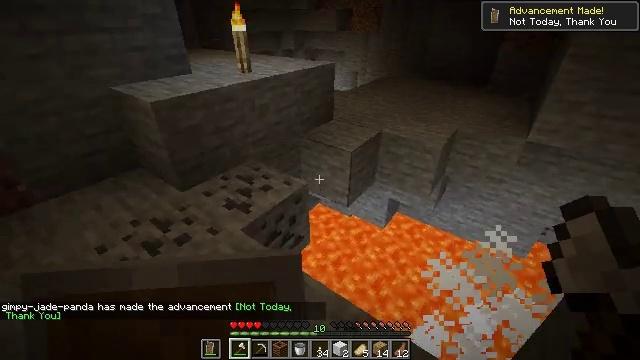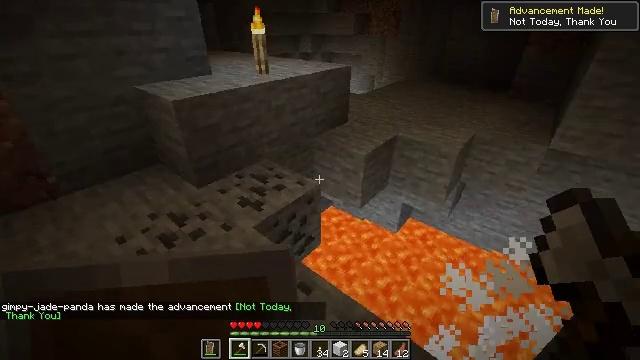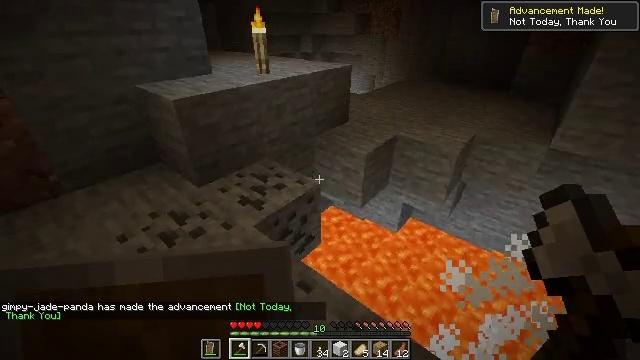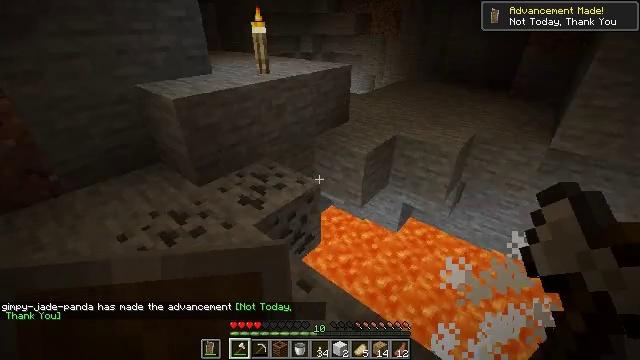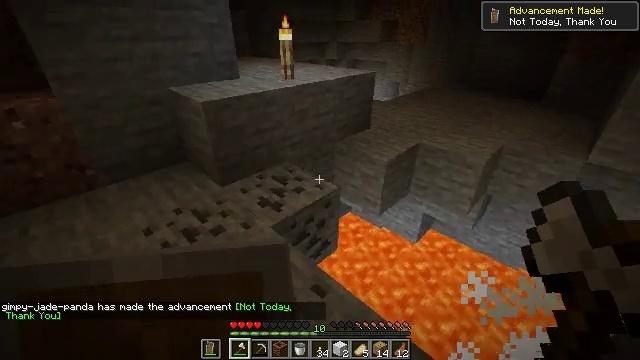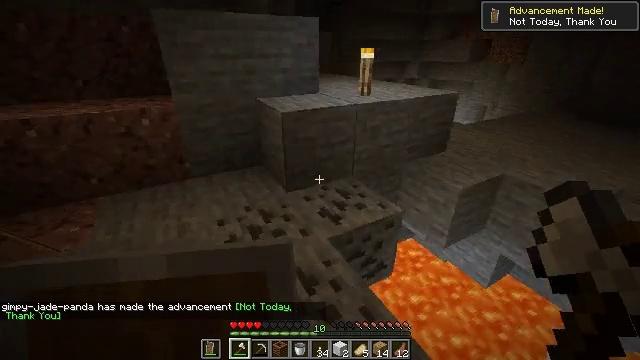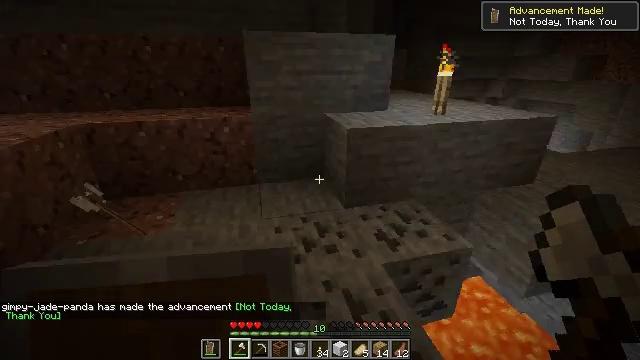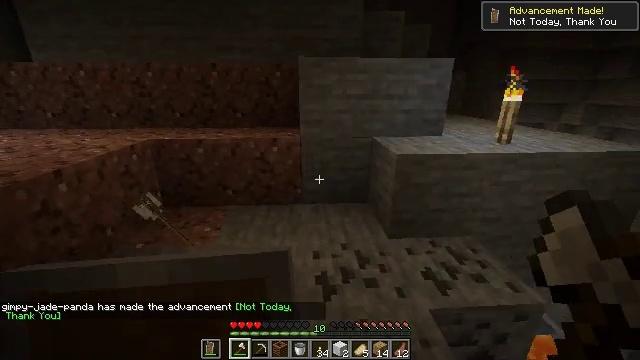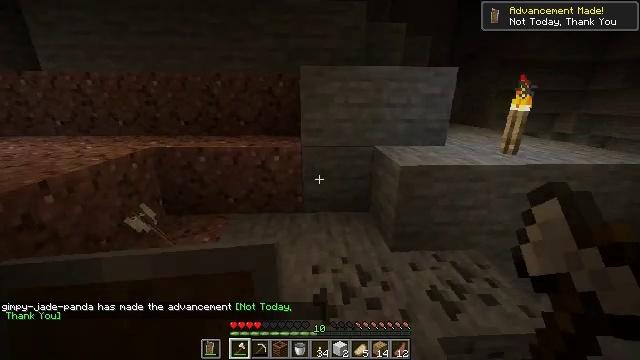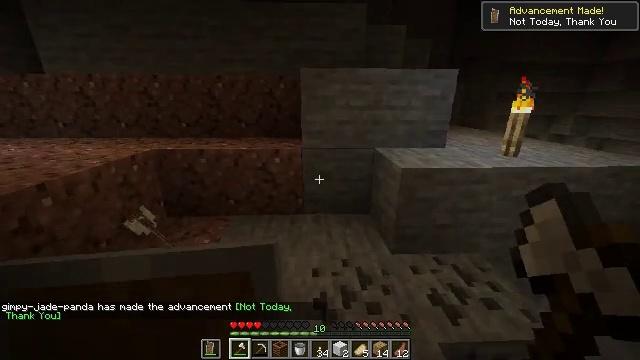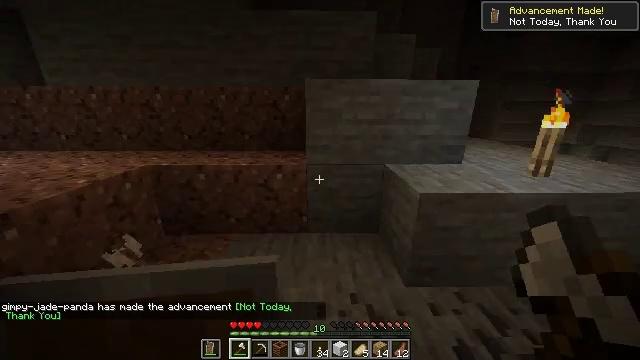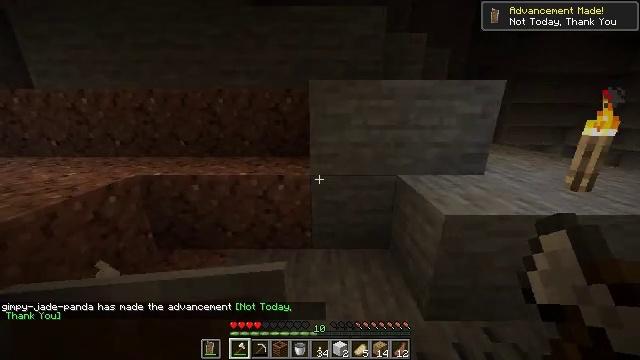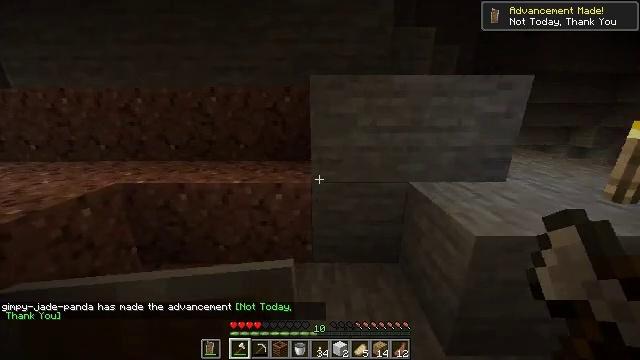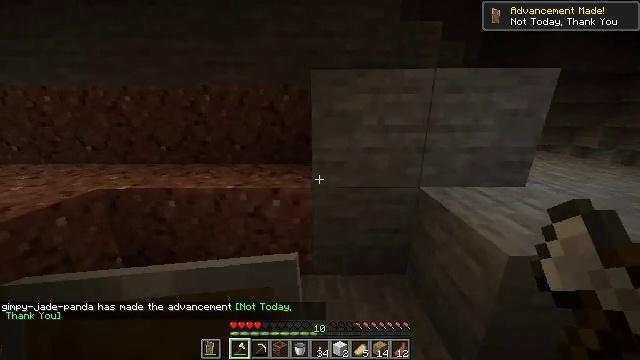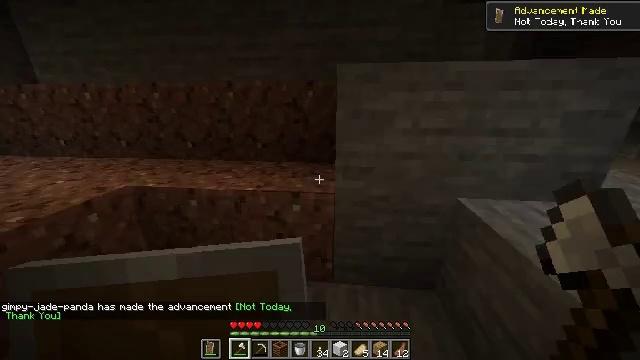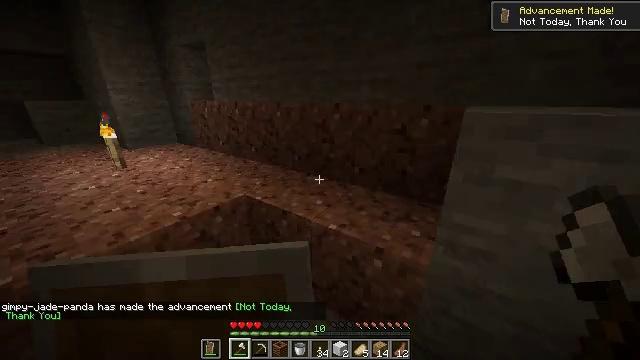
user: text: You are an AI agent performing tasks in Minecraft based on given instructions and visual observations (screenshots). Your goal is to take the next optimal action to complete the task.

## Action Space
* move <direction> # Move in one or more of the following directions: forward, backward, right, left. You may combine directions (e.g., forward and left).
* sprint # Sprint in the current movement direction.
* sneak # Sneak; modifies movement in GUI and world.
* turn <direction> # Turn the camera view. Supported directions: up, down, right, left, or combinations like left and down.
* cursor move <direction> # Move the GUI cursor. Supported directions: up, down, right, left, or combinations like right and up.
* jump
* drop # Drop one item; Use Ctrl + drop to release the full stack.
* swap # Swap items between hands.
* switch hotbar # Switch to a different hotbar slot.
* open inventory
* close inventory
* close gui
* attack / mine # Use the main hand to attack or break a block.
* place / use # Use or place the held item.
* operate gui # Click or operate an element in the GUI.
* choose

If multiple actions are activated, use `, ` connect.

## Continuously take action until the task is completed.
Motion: motion action
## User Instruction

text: Extinguish the fire.
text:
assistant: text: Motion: turn left
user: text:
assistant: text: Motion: no_op
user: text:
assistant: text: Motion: no_op
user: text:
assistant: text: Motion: turn left and up
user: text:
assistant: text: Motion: turn left and up
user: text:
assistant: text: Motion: move forward, turn left and up
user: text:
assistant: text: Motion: move forward, sprint, turn left and up
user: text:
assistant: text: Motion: move forward, sprint
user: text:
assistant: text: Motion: move forward, sprint
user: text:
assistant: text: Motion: move forward, sprint, turn left and up
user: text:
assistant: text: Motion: move forward, sprint
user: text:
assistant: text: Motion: move forward, sprint
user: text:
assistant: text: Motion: move forward, sprint
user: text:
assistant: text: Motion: move forward, sprint, turn left and down, jump
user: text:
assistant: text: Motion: move forward, sprint, turn left and down, jump
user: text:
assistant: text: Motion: move forward, sprint, turn left, jump
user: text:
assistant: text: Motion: move forward, sprint, turn left, jump
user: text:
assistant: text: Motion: move forward, sprint, jump
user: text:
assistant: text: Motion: move forward, sprint, jump
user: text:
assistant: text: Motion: move forward, sprint, jump
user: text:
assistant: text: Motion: move forward, sprint
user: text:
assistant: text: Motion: move forward, sprint
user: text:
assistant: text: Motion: move forward, sprint
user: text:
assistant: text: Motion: move forward, sprint
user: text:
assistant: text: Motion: move forward, sprint, turn left and up
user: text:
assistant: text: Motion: move forward, sprint, turn left
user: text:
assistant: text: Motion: move forward, sprint, turn left
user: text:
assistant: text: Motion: move forward, sprint
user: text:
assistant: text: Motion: move forward, sprint
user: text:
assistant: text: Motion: move forward, sprint